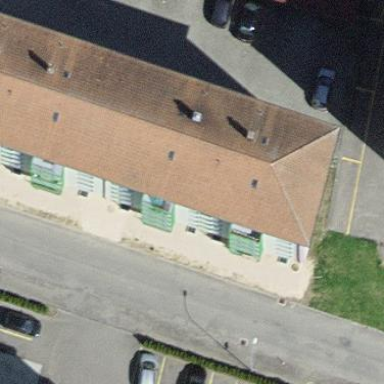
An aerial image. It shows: View of apartment building.